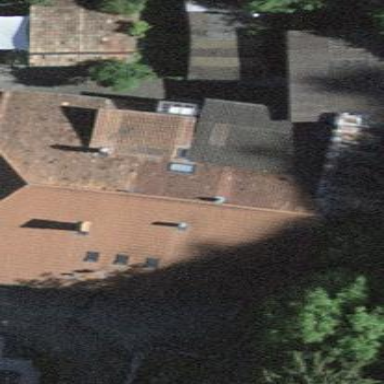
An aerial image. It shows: Residential building.